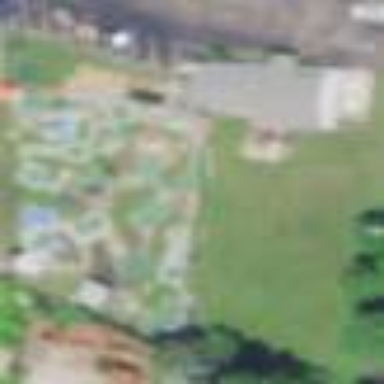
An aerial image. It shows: Miniature golf leisure land.